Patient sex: F
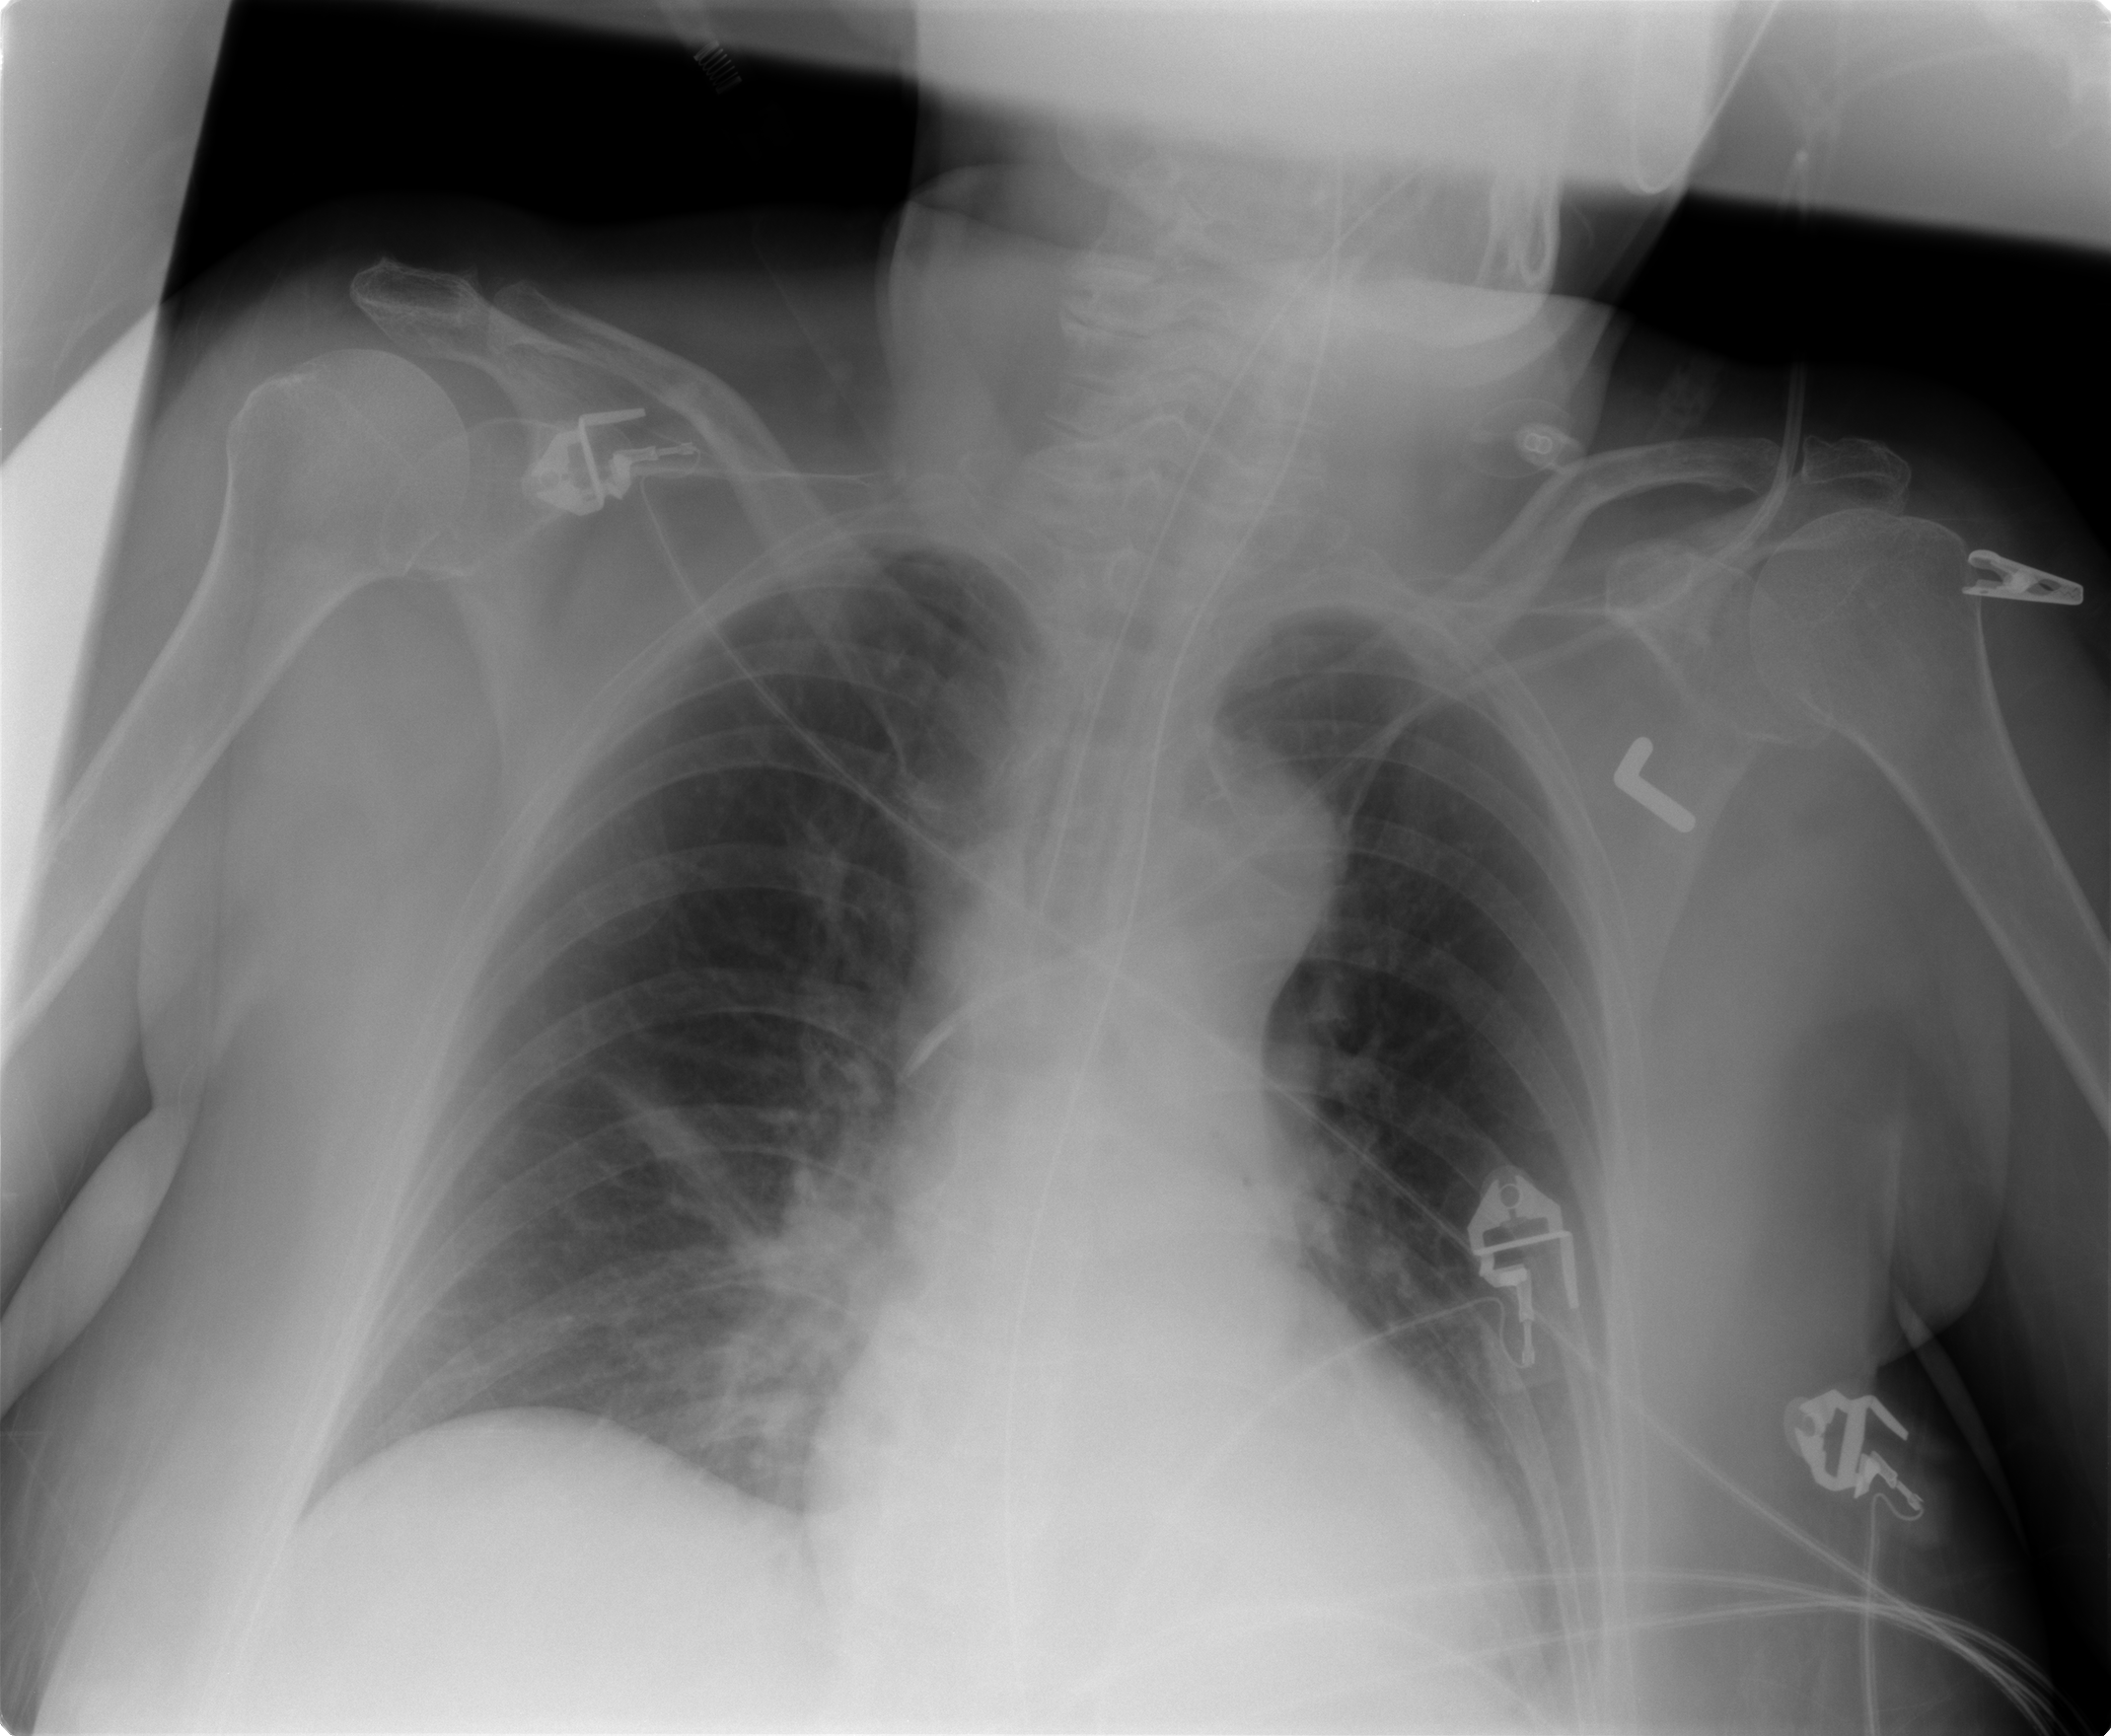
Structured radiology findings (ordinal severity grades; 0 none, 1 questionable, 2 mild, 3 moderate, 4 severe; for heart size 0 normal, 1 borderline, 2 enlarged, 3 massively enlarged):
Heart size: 0
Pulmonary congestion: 1
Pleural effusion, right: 0
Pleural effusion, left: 1
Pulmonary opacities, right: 1
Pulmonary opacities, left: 0
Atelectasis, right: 2
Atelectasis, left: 0